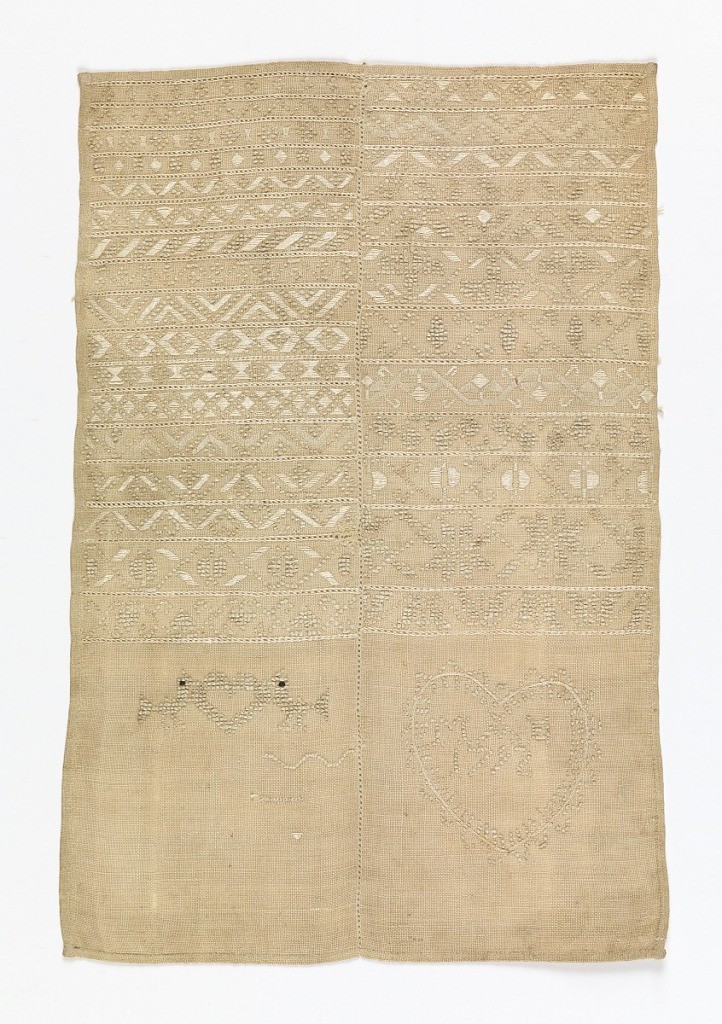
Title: Sampler
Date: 1792
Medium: linen embroidery on linen foundation Technique: embroidered in satin, knot, and chain stitches with deflected element work on plain weave foundation
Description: Vertical rectangle of white linen divided into two colums by a row of hemstitch; embroidered in white in bands of geometric and floral pattern at the top, and a heart containing the date and initials in the lower right.